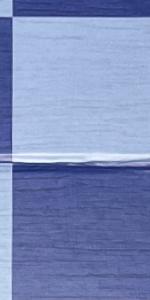
Label: Empty